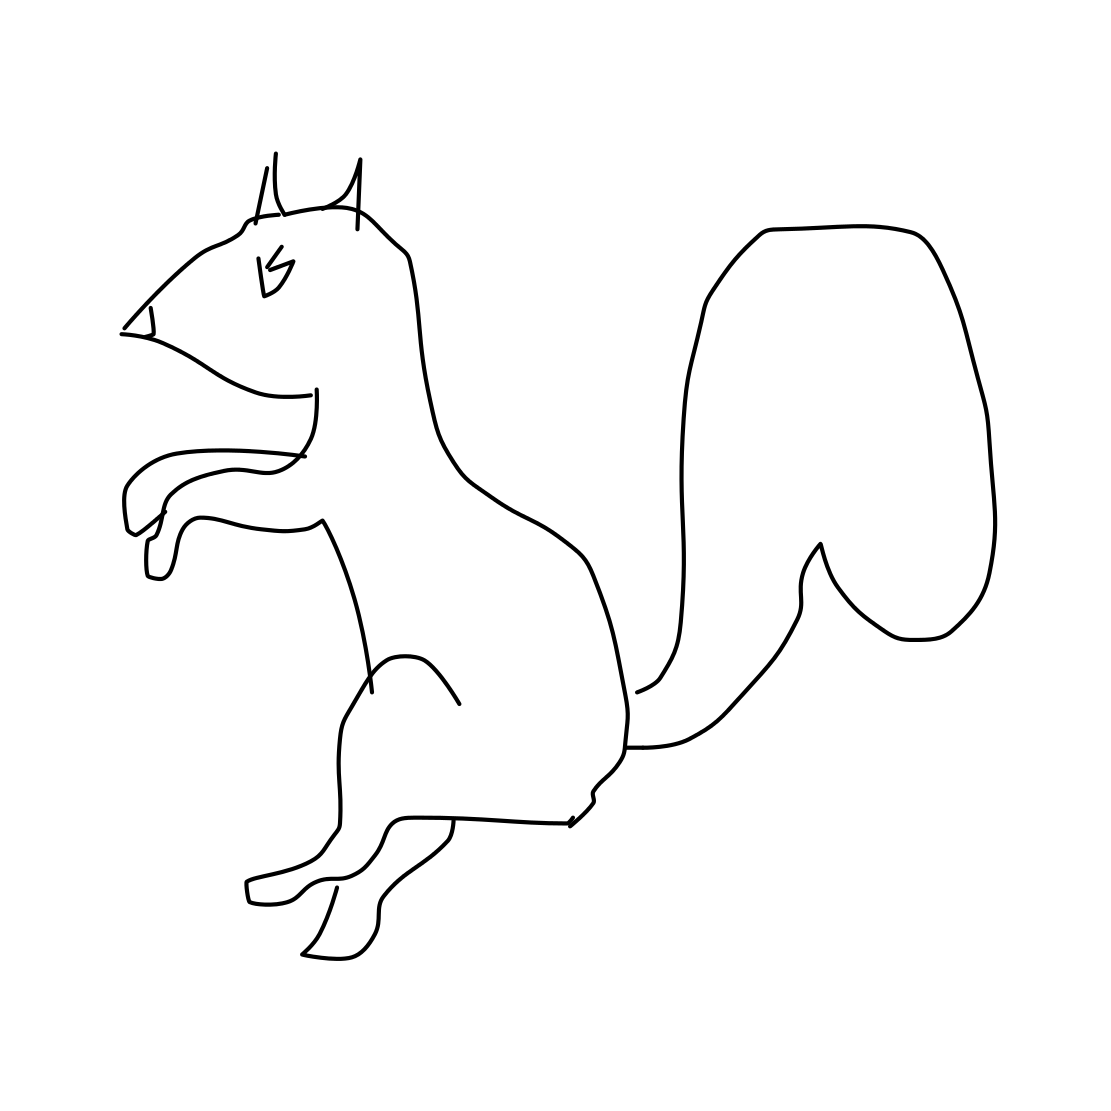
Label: squirrel